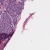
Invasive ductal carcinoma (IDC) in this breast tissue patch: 1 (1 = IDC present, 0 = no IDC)